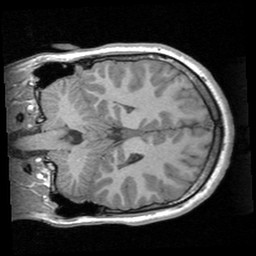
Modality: T1w
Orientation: coronal